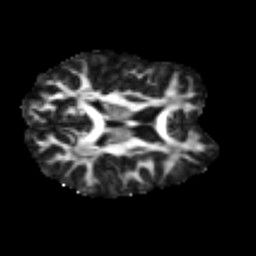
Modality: FA
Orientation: axial
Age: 24
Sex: female
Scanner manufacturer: siemens
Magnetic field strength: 3 T
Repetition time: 2.3 s
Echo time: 0.085 s